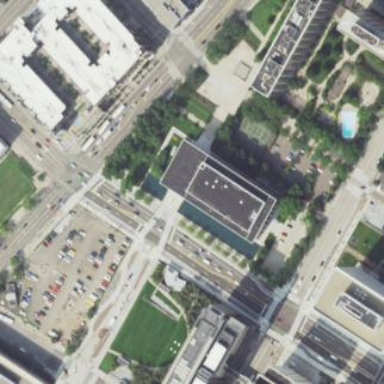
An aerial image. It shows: Office building.